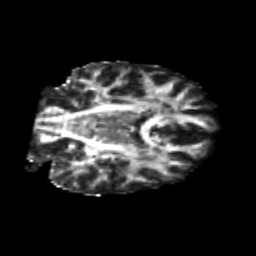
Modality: FA
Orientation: coronal
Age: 26
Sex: male
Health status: healthy
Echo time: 0.074 s